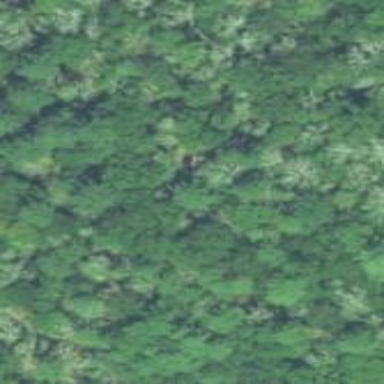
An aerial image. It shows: Needle-leaved woodland.